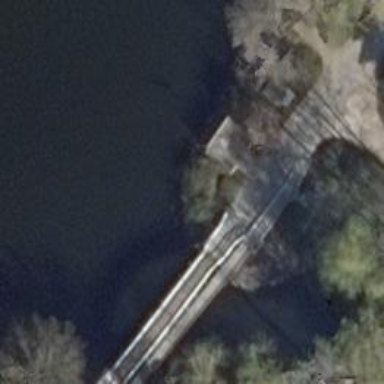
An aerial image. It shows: Footway bridge with metal surface.